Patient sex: F
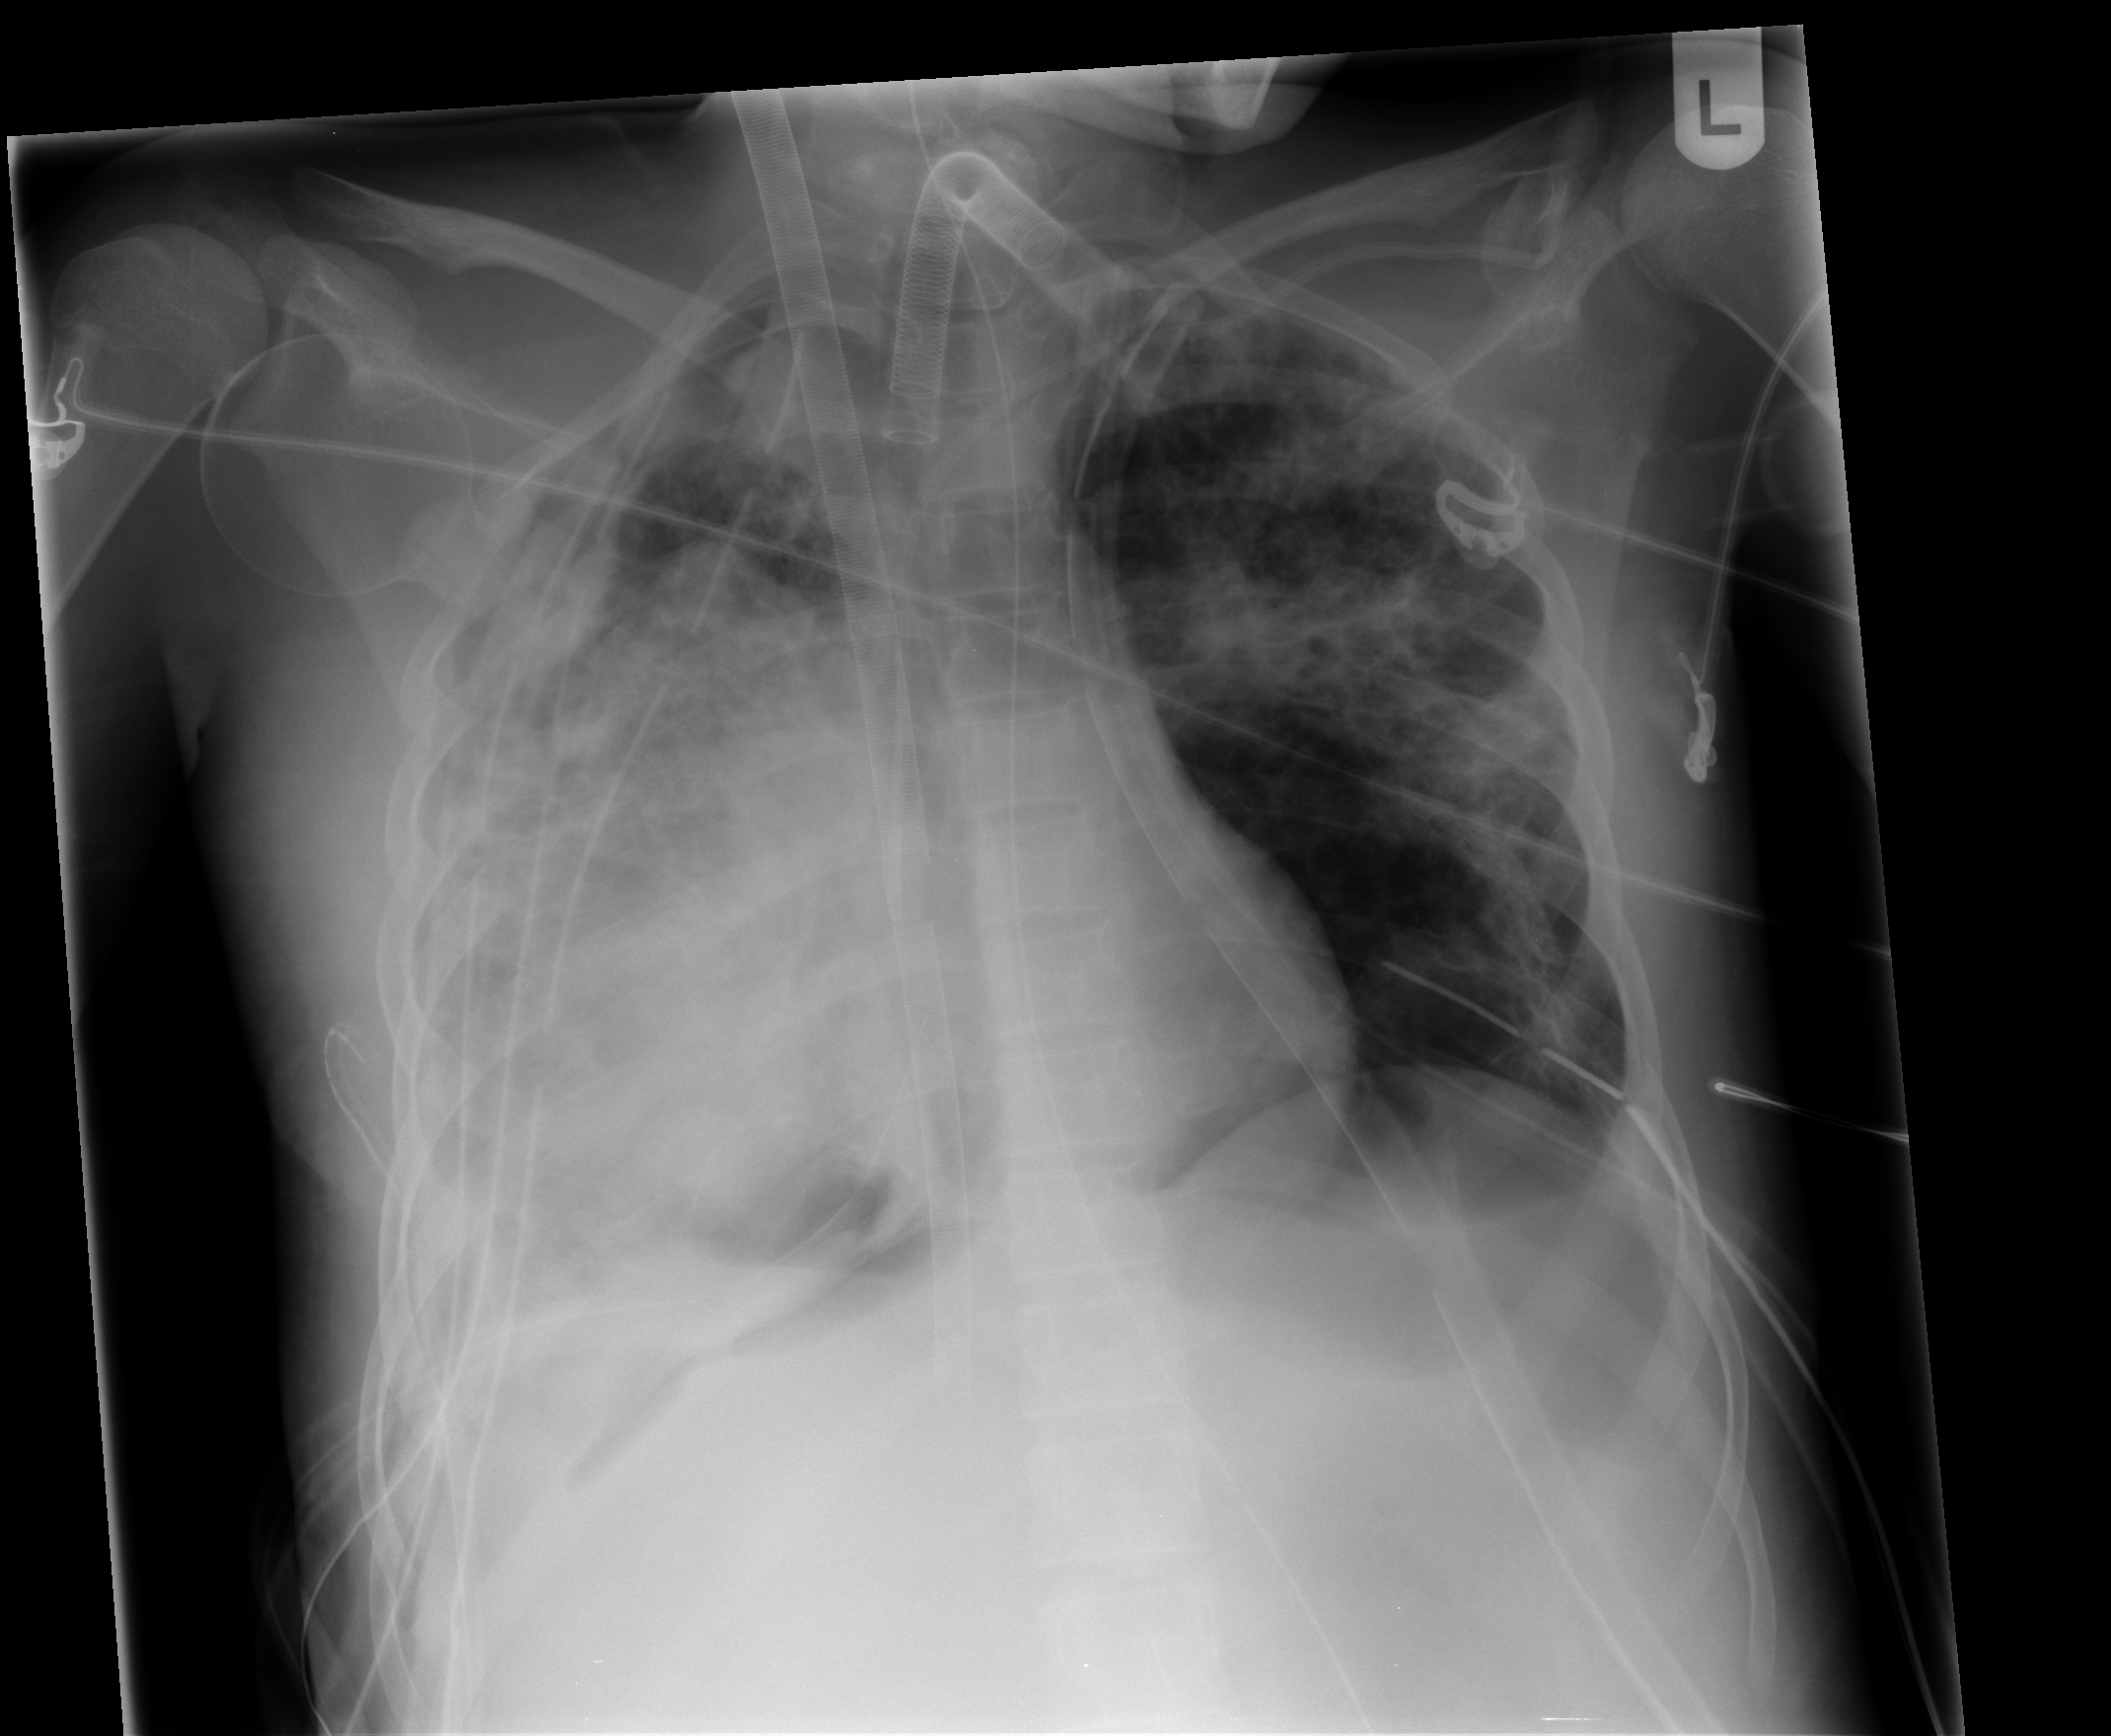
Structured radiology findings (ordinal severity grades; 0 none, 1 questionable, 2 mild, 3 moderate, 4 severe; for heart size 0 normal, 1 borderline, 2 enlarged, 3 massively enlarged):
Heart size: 0
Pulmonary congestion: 0
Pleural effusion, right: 2
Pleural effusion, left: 0
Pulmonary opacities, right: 4
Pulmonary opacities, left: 3
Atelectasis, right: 4
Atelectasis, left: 2